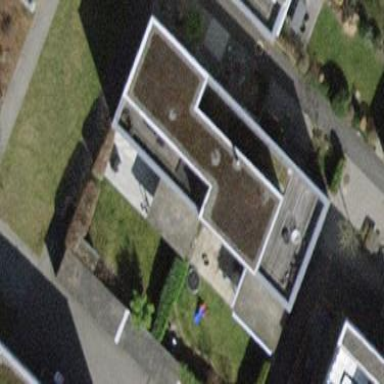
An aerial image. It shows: Building with flat roof.